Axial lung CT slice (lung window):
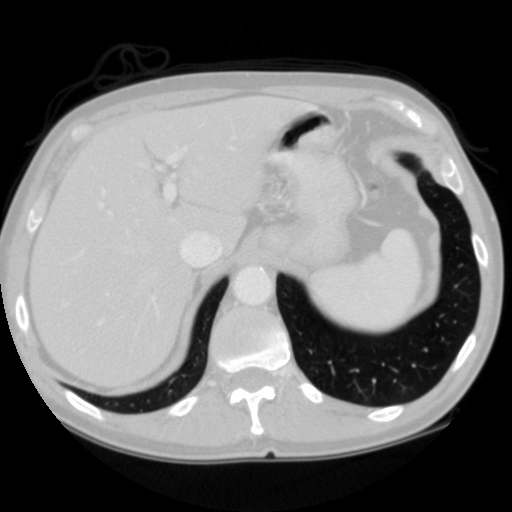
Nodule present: no